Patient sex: F
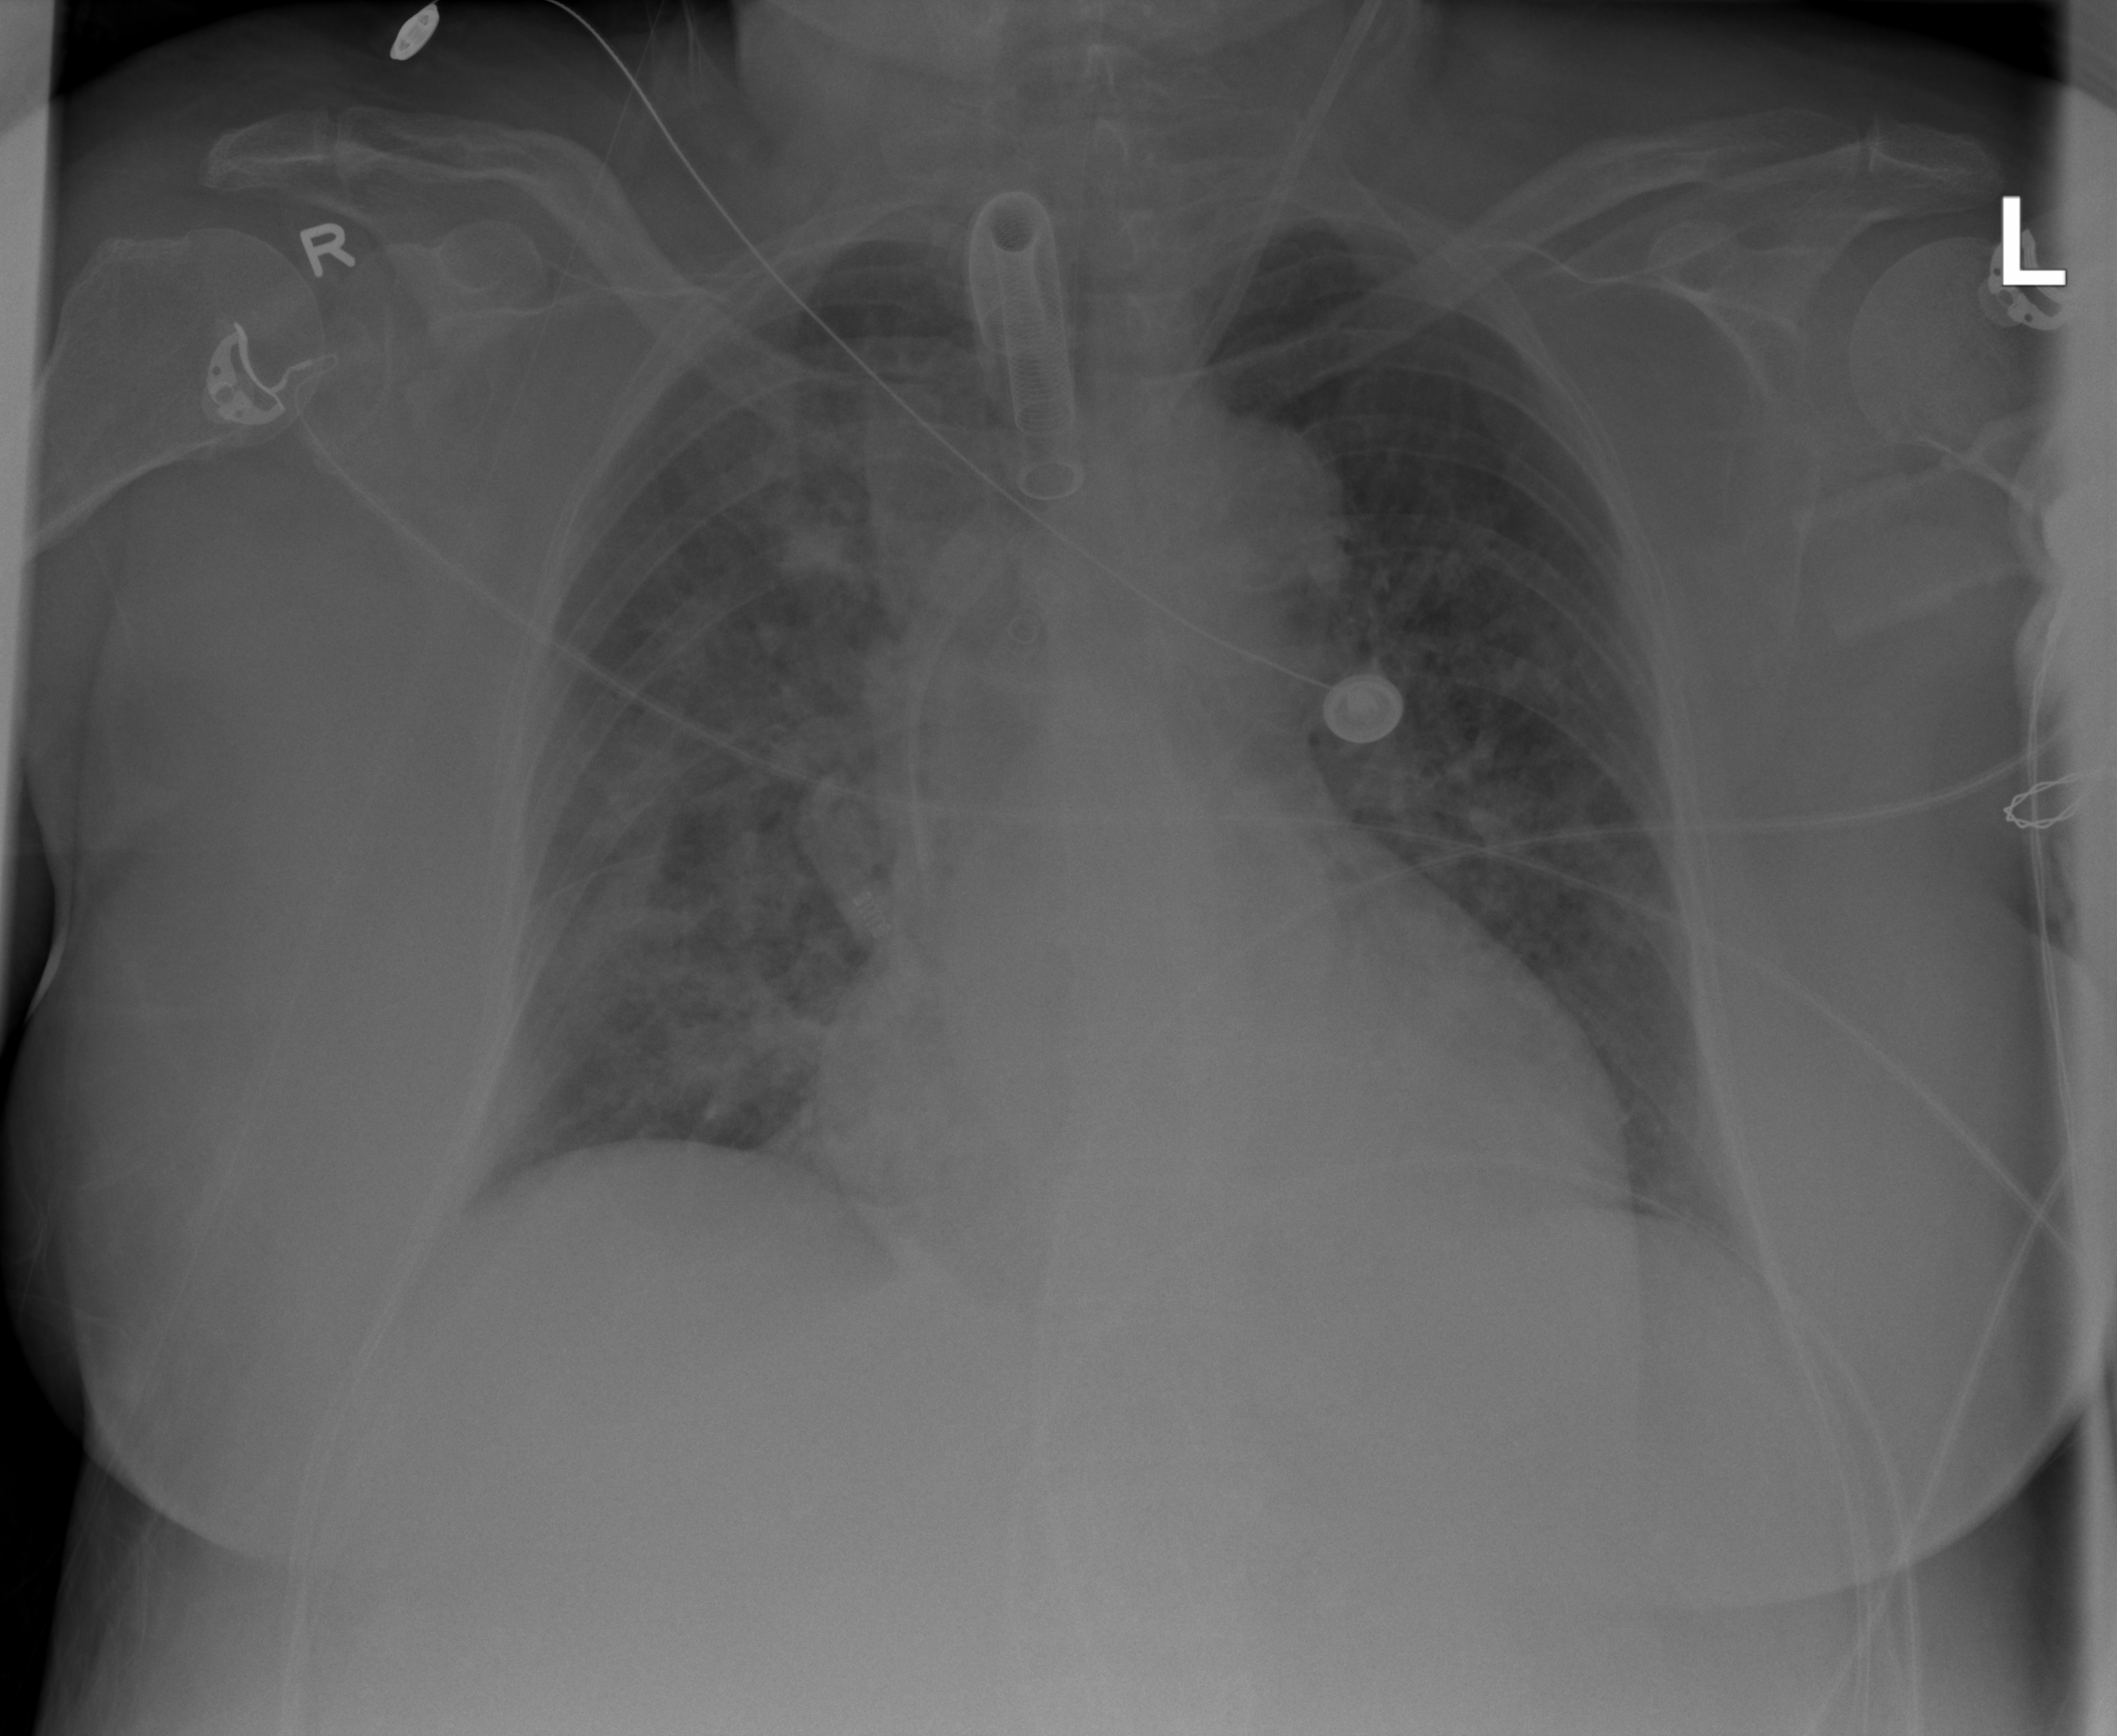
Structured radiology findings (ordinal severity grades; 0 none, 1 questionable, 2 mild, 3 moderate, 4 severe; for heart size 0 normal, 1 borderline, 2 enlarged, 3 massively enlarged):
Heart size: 2
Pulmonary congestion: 2
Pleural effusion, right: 0
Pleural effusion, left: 0
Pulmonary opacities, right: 2
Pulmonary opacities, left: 2
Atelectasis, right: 2
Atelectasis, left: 2